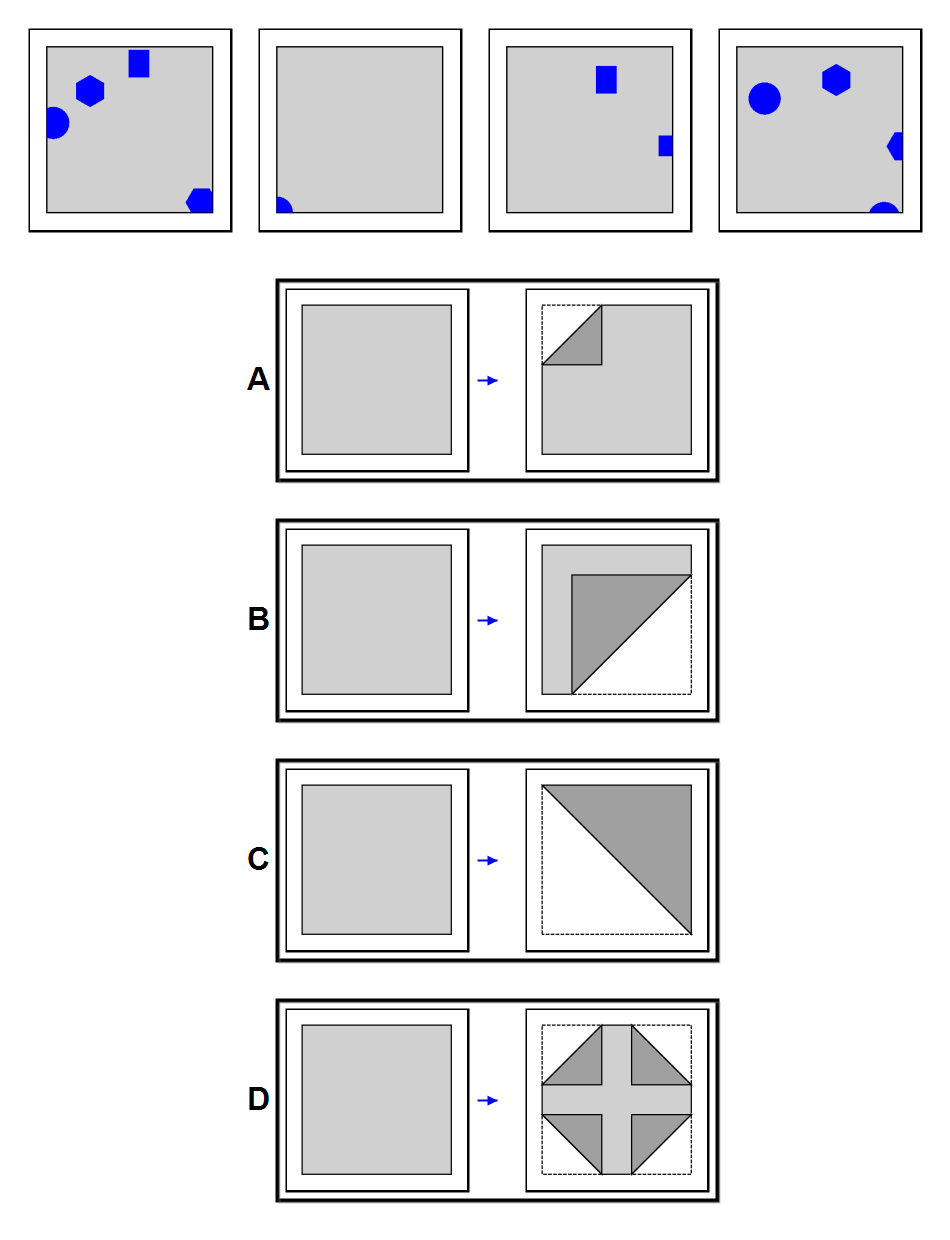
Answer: B